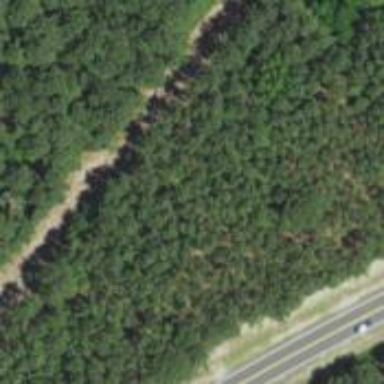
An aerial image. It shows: Asphalt path with excellent trail visibility.